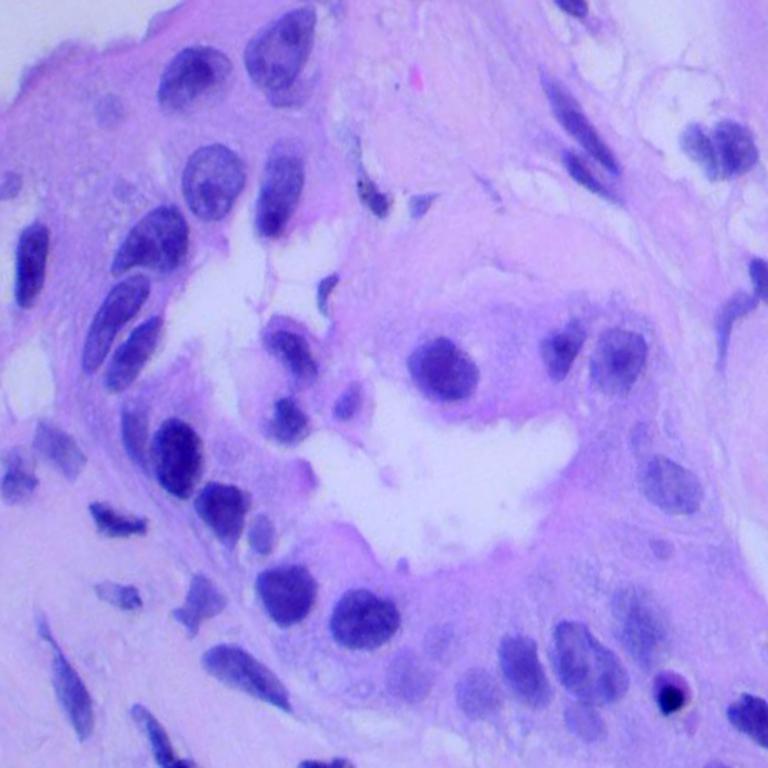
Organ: lung
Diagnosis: adenocarcinomas